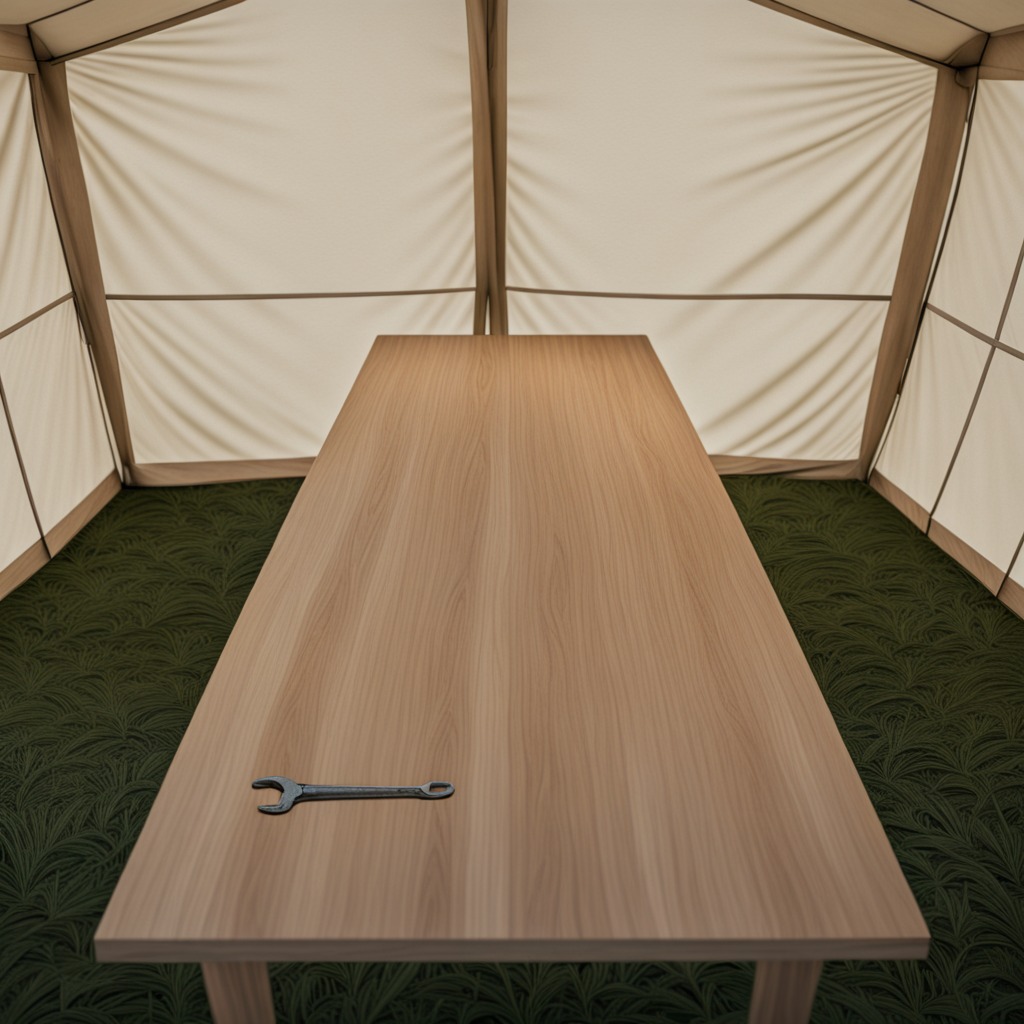
An wrench lies on a clean wooden table inside a jungle field workshop tent.